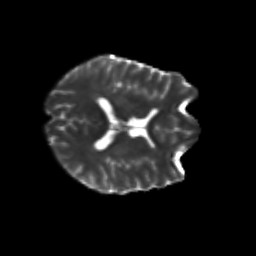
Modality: T2w
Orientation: axial
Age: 29
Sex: male
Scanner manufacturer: siemens
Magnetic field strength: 3 T
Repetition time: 3.5 s
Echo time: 0.113 s